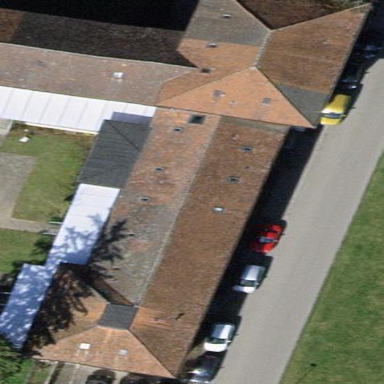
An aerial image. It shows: Hospital building with hipped roof shape.